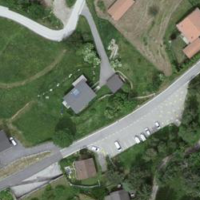
EUNIS habitat code: 54
Species observed at this site:
Primula veris